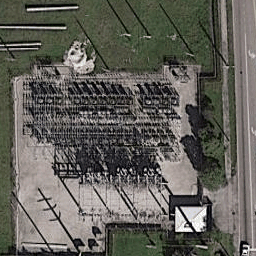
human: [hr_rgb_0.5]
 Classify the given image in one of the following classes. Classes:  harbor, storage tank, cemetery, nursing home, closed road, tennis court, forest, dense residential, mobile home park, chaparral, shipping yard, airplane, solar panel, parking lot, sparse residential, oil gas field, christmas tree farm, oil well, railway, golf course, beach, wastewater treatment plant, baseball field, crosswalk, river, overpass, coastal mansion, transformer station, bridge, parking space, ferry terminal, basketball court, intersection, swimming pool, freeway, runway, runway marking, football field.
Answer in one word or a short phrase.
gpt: transformer station